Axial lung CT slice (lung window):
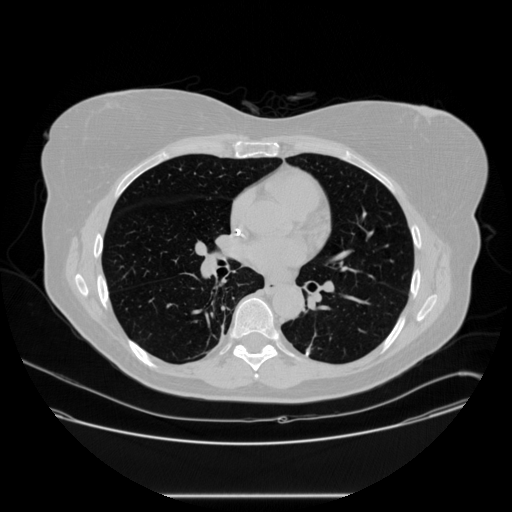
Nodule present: no